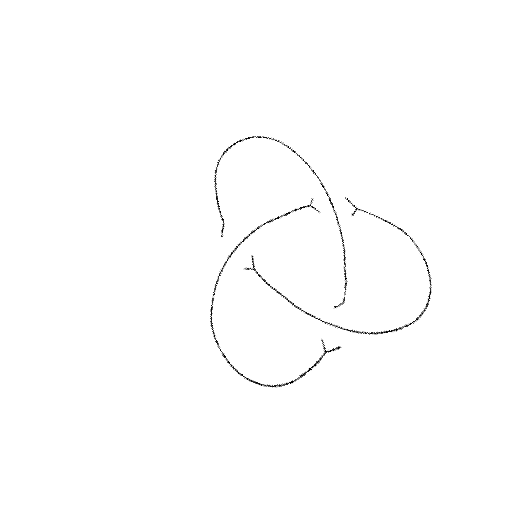
Crossing number: 3